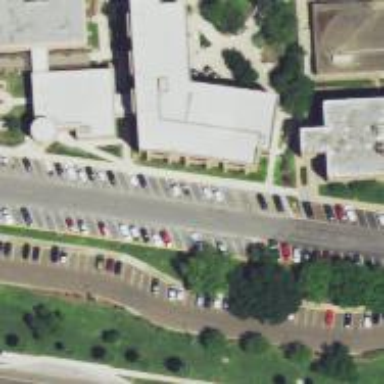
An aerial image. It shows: University building.